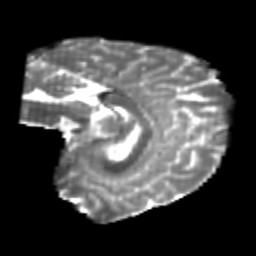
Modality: T2w
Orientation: sagittal
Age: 24
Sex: male
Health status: healthy
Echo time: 0.074 s